Question: I got decent programming experience, but I'm bad at math so I need a little help about these formulas.

The language doesn't really matter, but I need to figure out how I can create formulas by such graphics. I have a car that moves, and I need it to move smoothly. My goal is the following:
'''
double acceleration(double x)
{
//math formulas and so on
return y;
}
'''
when calling:
'''
acceleration(140) // should return ~1
acceleration(20) // should return 0.2
acceleration(40) // should return 0.6
acceleration(100) // 0.8
acceleration(160) // ~1
acceleration(180) // ~0.6
'''
and so on..
I drew this, but I want to create a function based on this graphic. Any resources/examples will be appreciated.
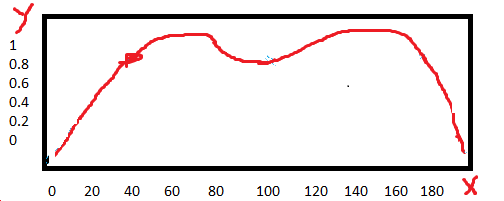
Answer: My advice would be to read about polynomial fitting of functions. You've got eight points that I can see - the six you posted plus zero acceleration at time 0 and 200. It'll be easy to fit a polynomial to those points and approximate that curve.
A <URL> would be easy. Look into others if you have requirements continuity that you'd like to enforce as well.